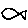
Label: fish